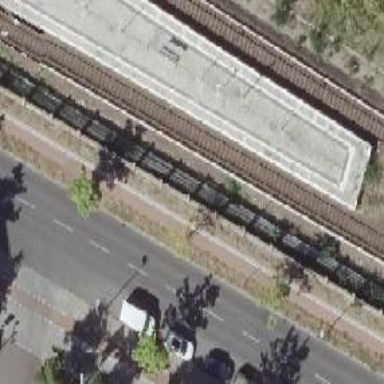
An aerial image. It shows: Light rail stop position on the railway.